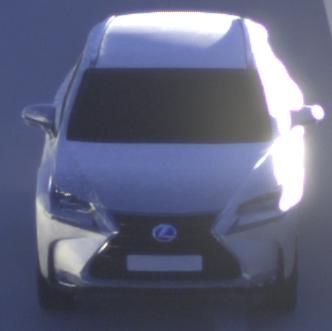
Make: Lexus
Model: NX 300h
Detailed model: NX (AZ1)
Model produced from: 2017/11
Model produced until: 2018/08
Doors: 5
Color: white
Road condition: dry road
Daytime: sunrise or sunset
Contrast: high contrast